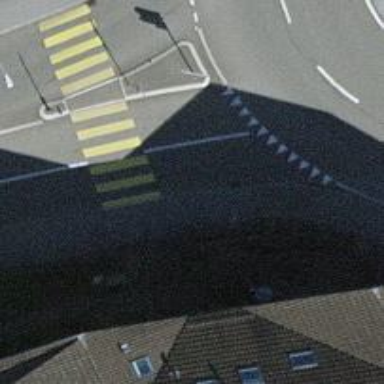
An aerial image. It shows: Uncontrolled zebra crossing on the road.